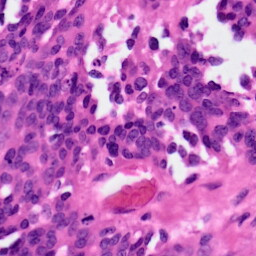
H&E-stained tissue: Ovarian